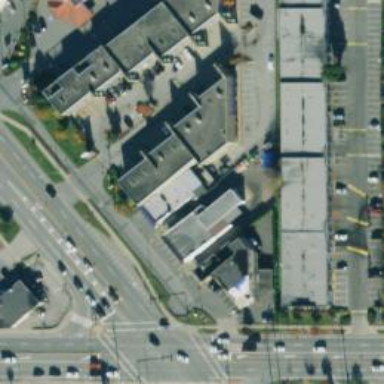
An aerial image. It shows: Commercial building.